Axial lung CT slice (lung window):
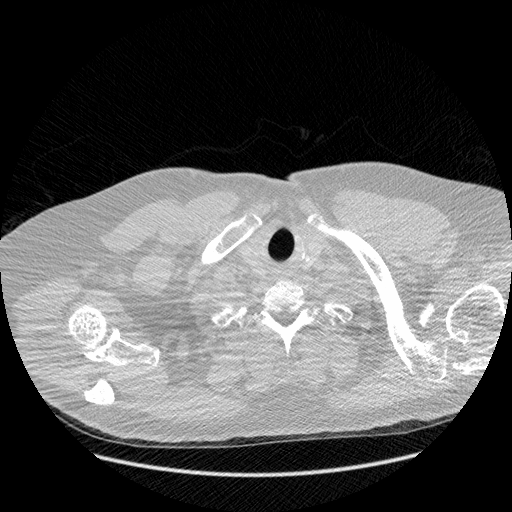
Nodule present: no